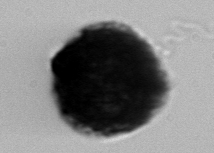
Label: Gonyaulax